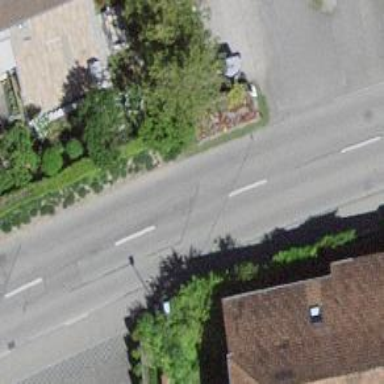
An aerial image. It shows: Hedge barrier.